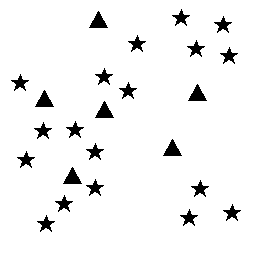
Squares: 0
Triangles: 6
Stars: 18
Total shapes: 24